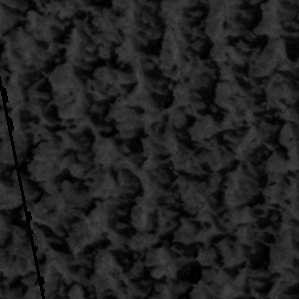
Label: frost